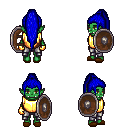
a pixel art fantasy rpg character, female body template, orc, green skin, gold chest armor, metal pants, blue extra-long topknot hairstyle, gold gloves, brown slippers, shield, four views (front, back, left, right), 2x2 character sprite sheet, small pixel art, hard edges, no anti-aliasing